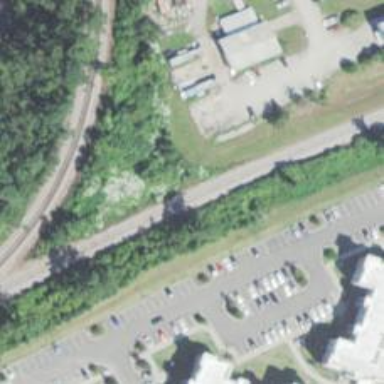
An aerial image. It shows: Railway yard in service.